Field crop: maize
Growth stage: 2
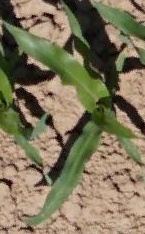
Species: maize